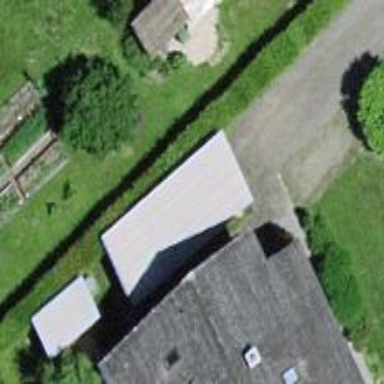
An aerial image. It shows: View of roof of building.